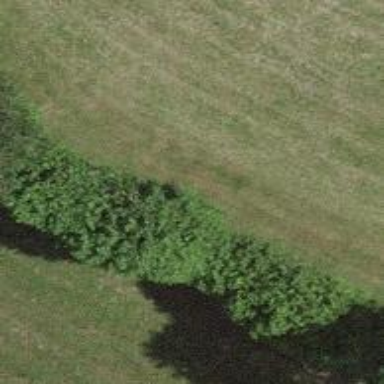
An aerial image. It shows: Hedge acting as barrier.